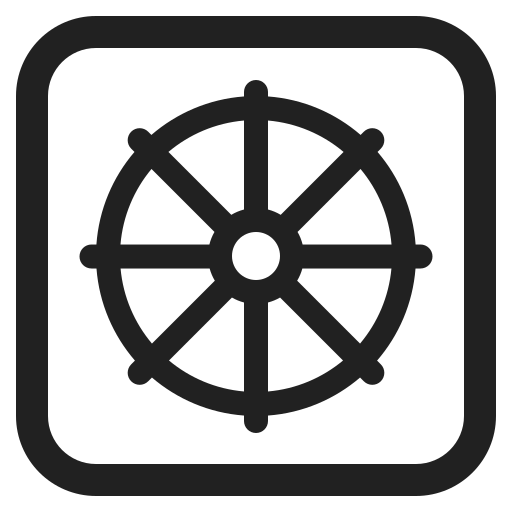
wheel of dharma high contrast